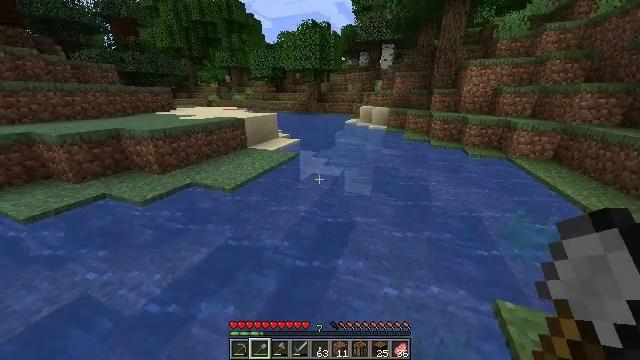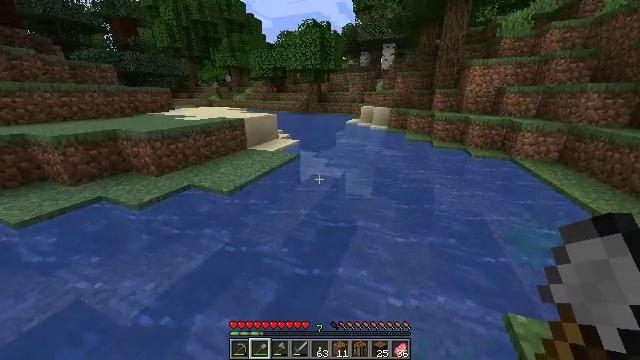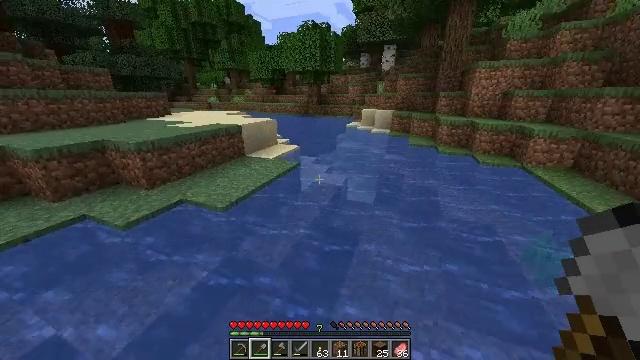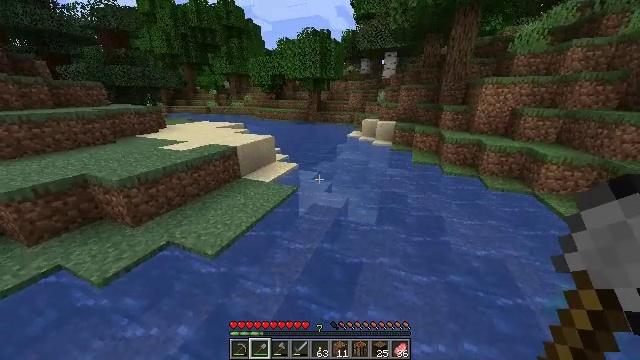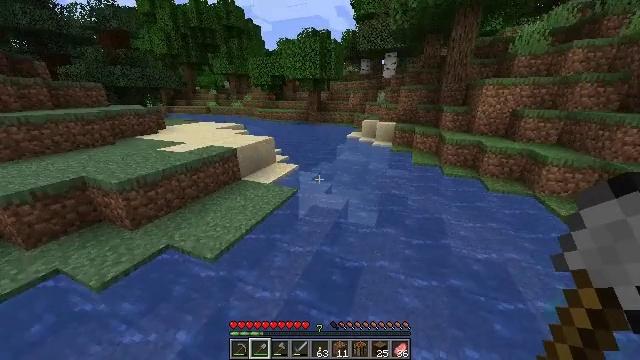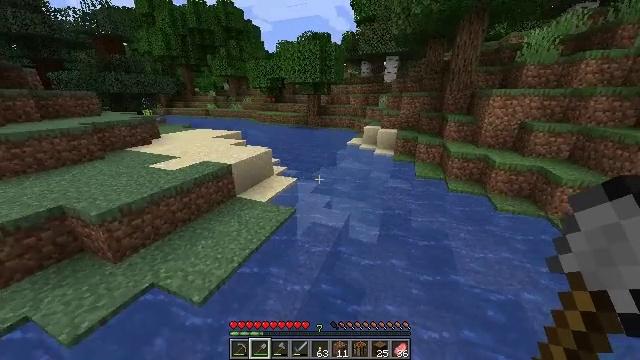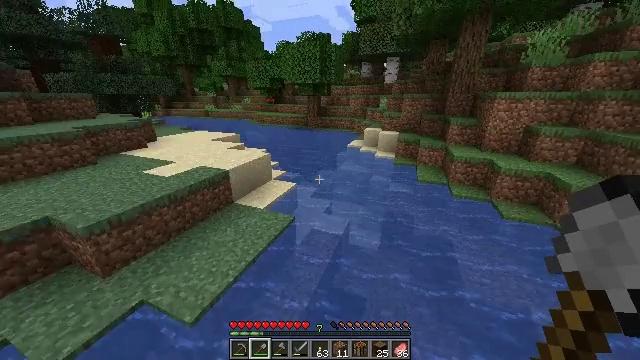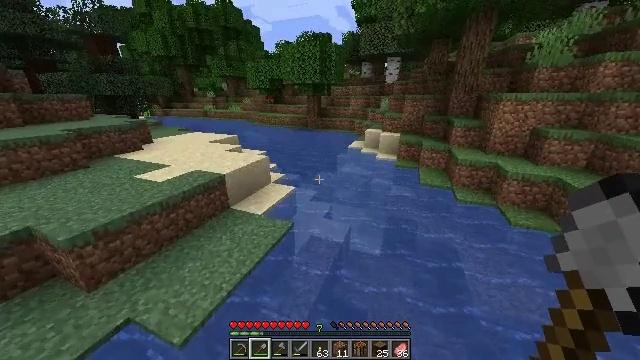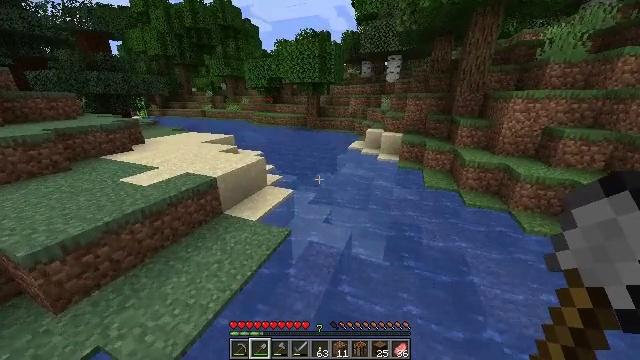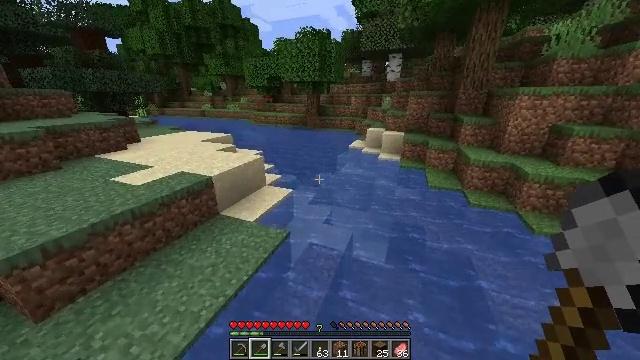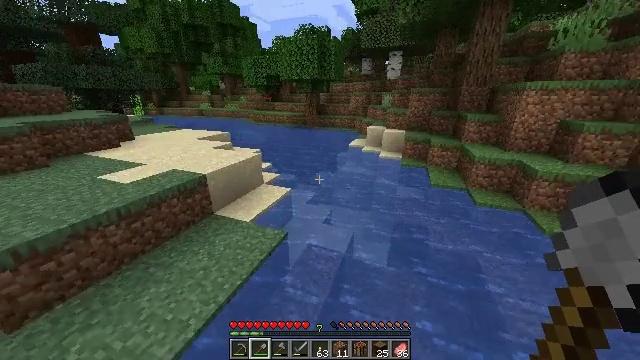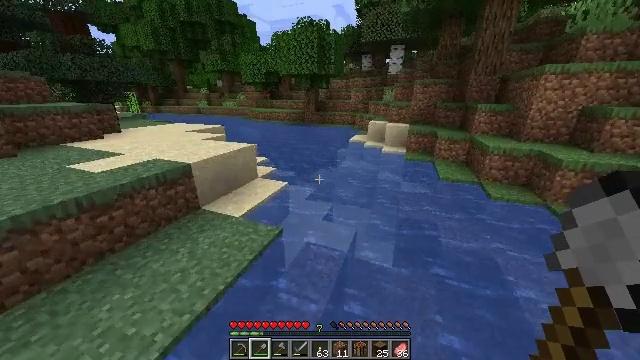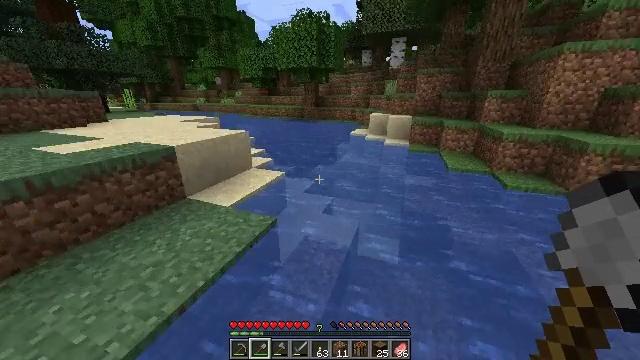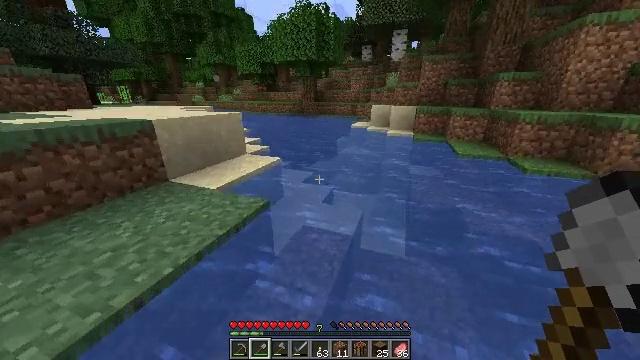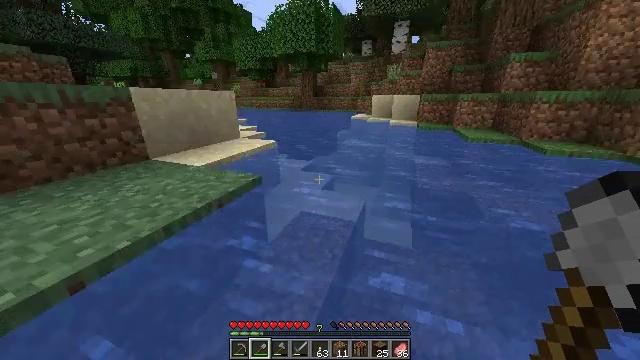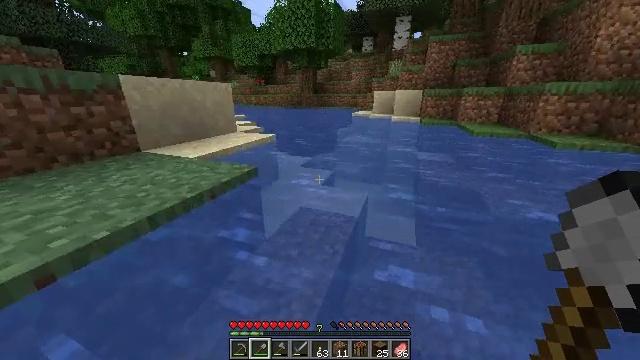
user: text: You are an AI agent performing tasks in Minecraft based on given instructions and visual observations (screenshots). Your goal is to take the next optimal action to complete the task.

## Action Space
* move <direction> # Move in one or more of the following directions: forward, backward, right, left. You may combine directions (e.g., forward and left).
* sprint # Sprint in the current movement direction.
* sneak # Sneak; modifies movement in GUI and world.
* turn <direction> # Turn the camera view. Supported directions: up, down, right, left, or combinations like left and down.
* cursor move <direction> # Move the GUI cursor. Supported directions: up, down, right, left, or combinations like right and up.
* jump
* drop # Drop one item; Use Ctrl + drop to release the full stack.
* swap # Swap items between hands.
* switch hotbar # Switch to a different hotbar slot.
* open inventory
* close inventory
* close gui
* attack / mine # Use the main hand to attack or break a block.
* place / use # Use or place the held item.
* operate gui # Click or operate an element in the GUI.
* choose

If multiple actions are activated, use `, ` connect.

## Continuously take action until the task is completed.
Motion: motion action
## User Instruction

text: Destroy the bee nest.
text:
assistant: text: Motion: move forward, sprint
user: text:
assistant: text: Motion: move forward, sprint, jump
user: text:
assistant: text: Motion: move forward, sprint, jump
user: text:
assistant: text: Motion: move forward, sprint, jump
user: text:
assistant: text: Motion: move forward, sprint, jump
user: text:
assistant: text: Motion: move forward, sprint, jump
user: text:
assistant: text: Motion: move forward, sprint, jump
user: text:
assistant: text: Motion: move forward, sprint, jump
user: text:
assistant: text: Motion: move forward, sprint, jump
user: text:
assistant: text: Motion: move forward, sprint, jump
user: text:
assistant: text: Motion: move forward, sprint, jump
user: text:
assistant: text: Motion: move forward, sprint, jump
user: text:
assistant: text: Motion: move forward, sprint
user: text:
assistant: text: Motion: move forward, sprint
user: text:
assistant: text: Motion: move forward, sprint
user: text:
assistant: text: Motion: move forward, sprint
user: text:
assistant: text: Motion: move forward, sprint
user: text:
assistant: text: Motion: move forward, sprint
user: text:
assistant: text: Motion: move forward, sprint
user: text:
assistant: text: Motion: move forward, sprint
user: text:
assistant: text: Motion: move forward, sprint
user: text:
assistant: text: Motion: move forward, sprint, jump
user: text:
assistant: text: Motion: move forward, sprint, jump
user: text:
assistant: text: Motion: move forward, sprint, jump
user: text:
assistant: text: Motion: move forward, sprint, jump
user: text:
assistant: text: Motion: move forward, sprint, jump
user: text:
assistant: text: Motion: move forward, sprint, jump
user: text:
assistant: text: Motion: move forward, sprint, jump
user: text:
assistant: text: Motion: move forward, sprint, jump
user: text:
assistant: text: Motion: move forward, sprint, jump